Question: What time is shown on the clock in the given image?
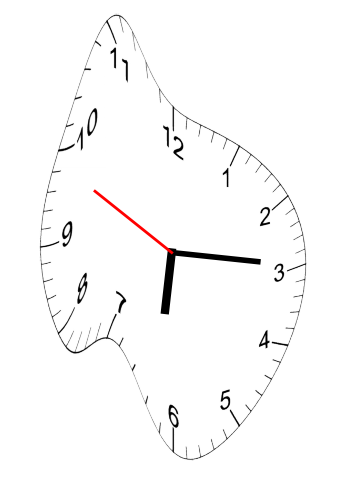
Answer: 06:14:49